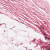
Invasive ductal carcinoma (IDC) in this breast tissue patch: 0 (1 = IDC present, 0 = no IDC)